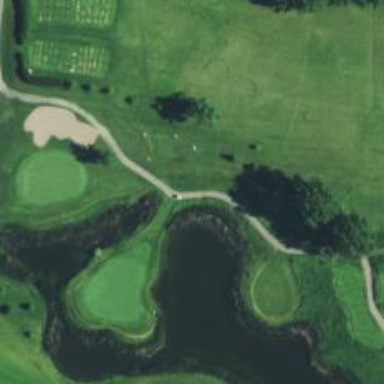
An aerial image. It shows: Path for both road and golf.